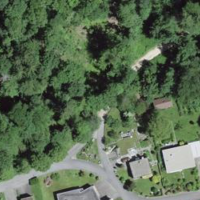
EUNIS habitat code: 55
Species observed at this site:
Melittis melissophyllum